Aerial crown-view tile of a tropical tree (Barro Colorado Island, Panama), acquired 20250818:
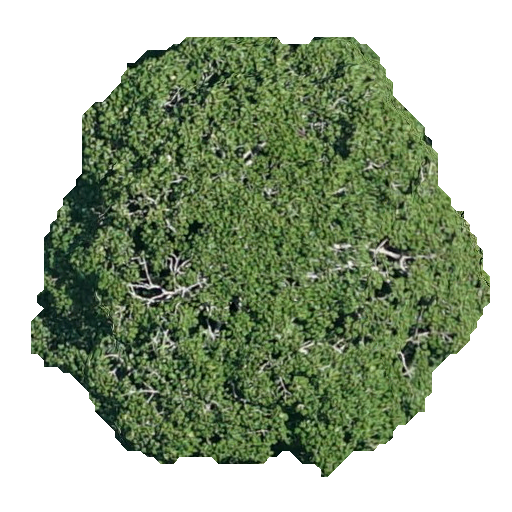
Species: Sterculia apetala
GBIF accepted scientific name: Sterculia apetala
Crown area: 213.402 m²